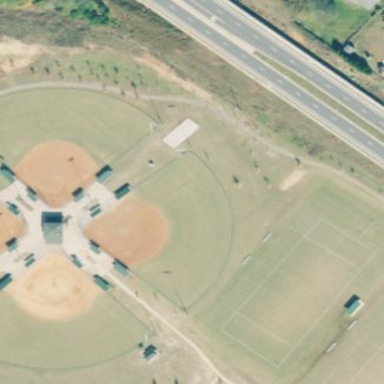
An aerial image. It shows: Baseball pitch for leisure land.